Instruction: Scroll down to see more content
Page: traveler
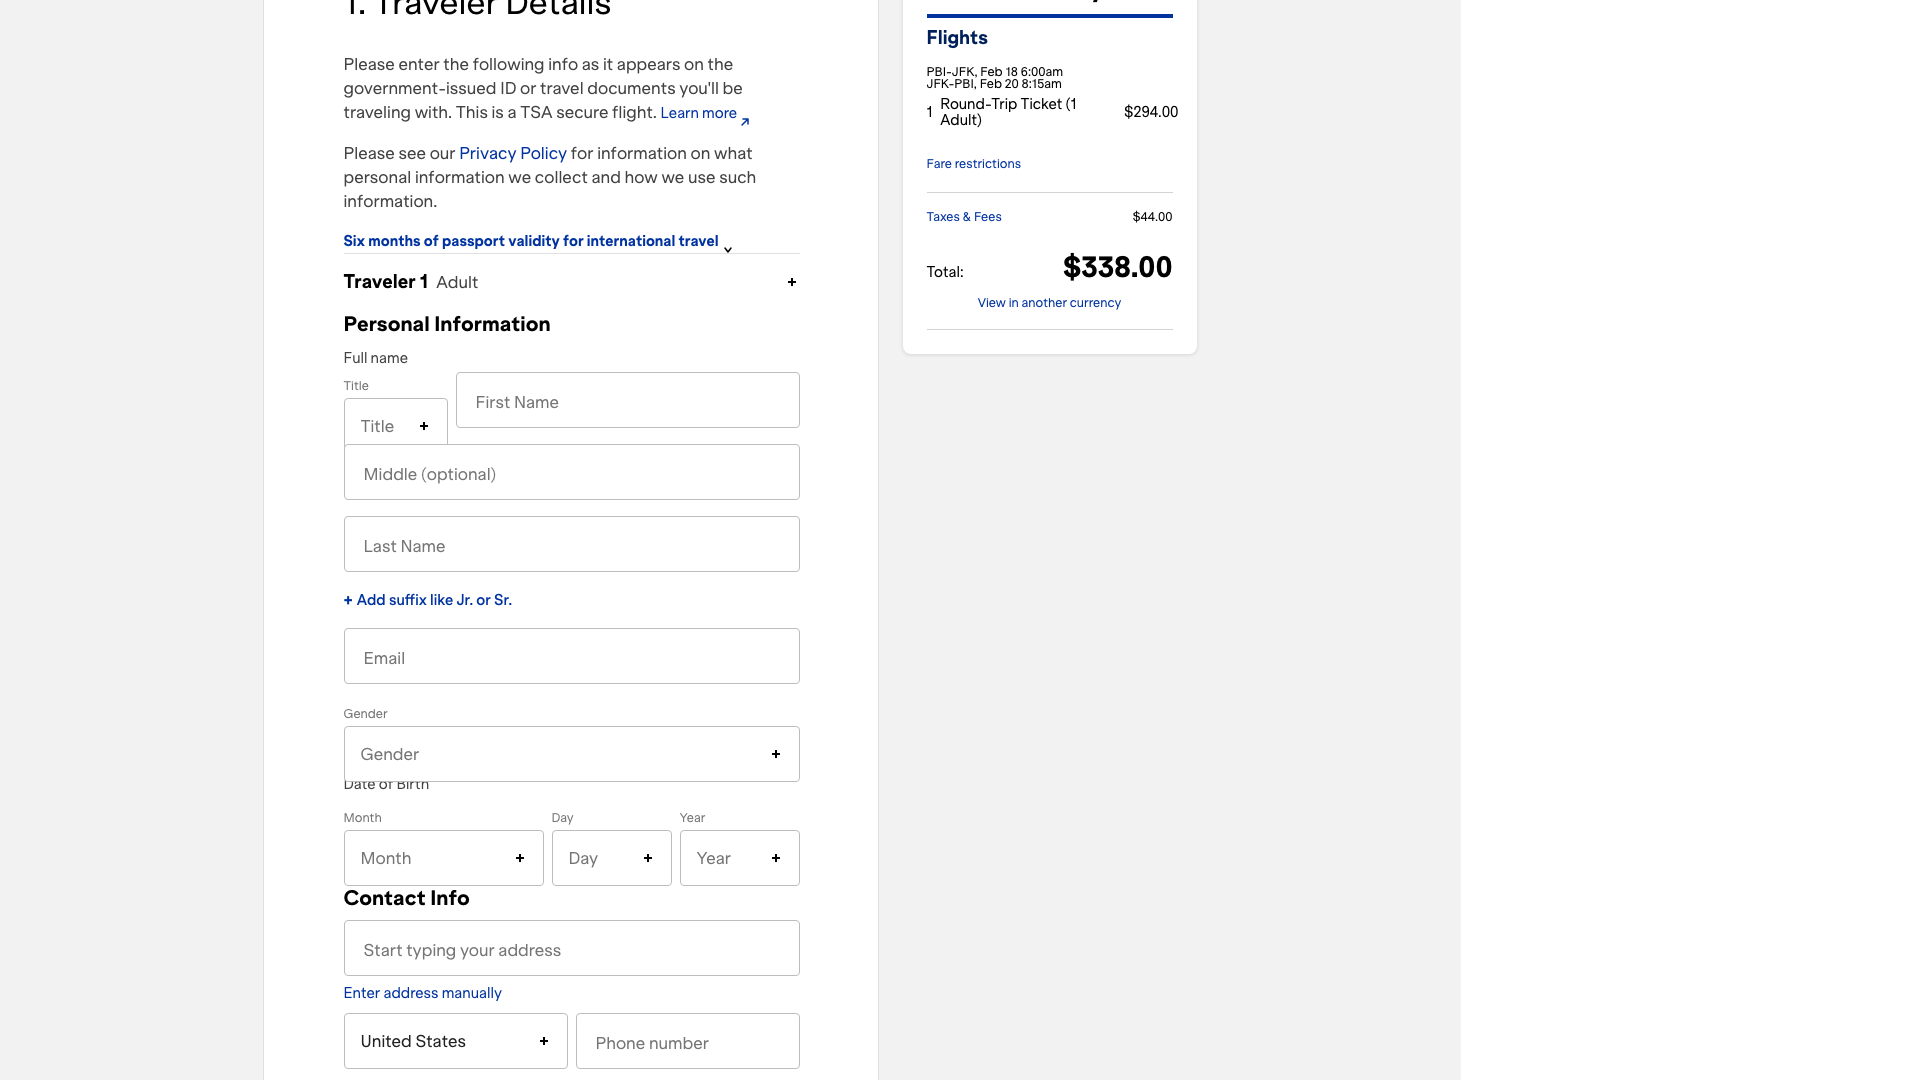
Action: scroll